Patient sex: F
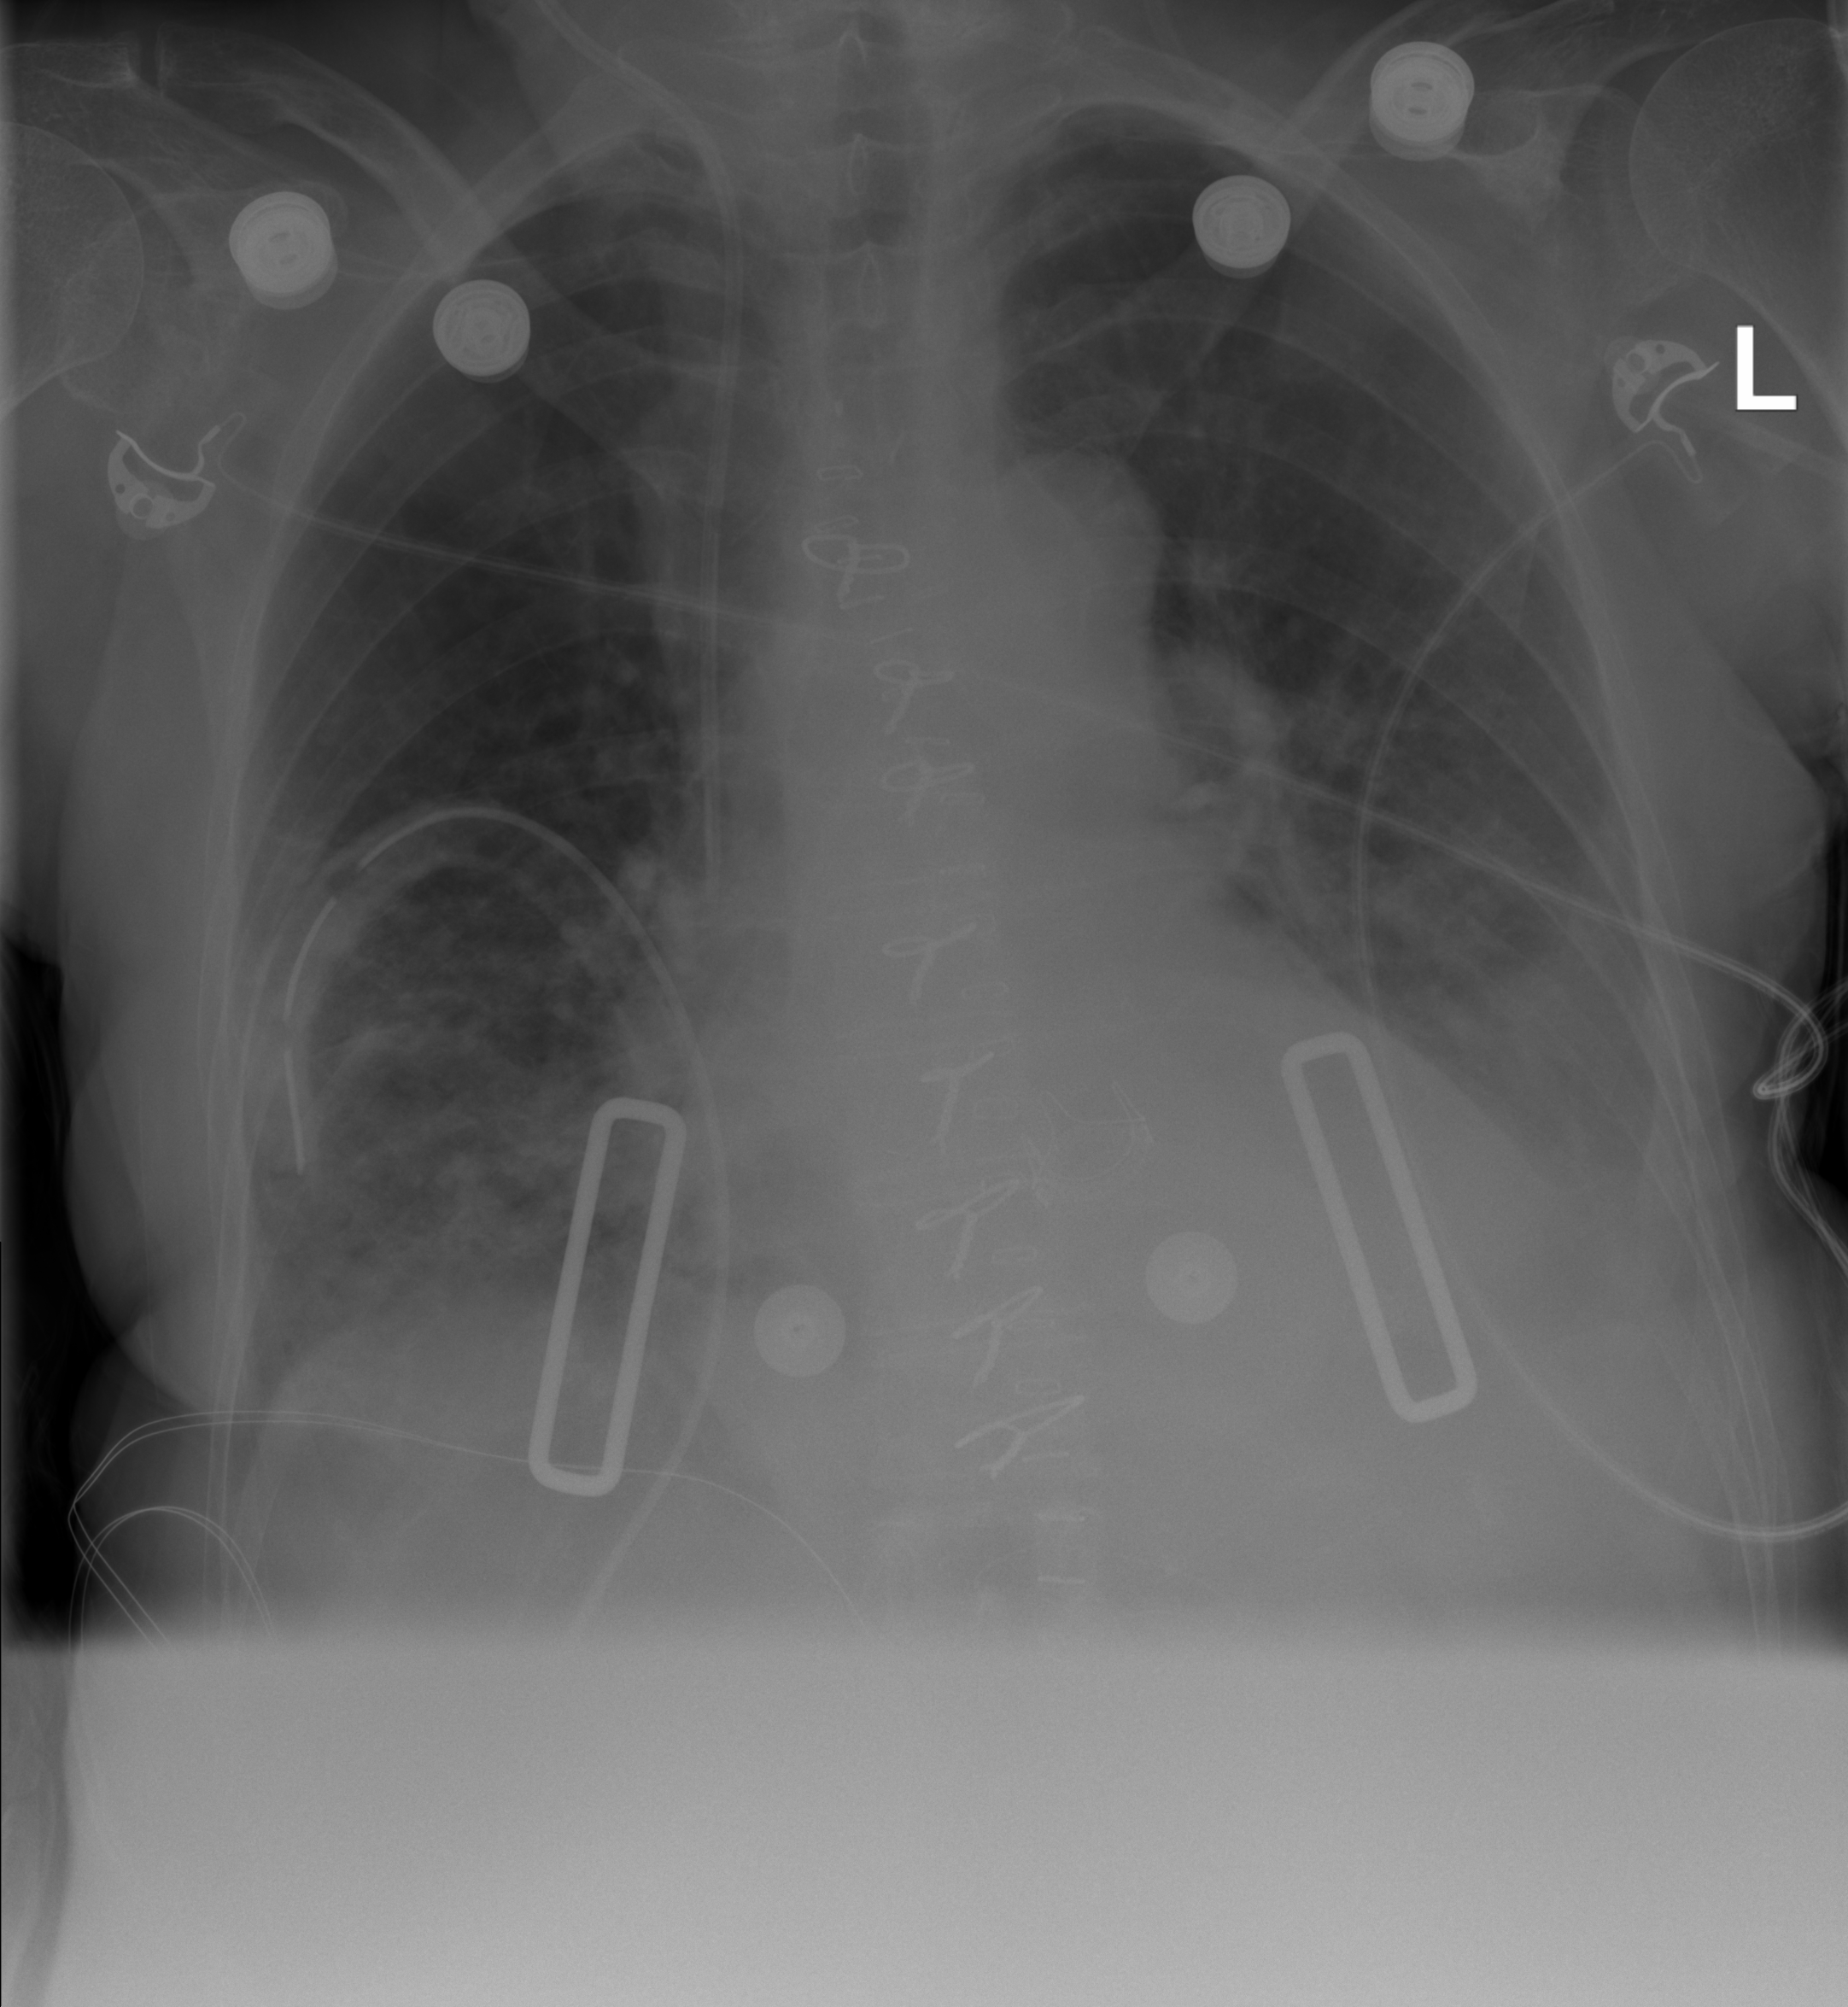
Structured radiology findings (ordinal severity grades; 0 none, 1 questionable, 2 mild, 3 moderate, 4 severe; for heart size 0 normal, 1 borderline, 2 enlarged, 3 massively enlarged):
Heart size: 1
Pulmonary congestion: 0
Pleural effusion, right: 1
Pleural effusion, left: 2
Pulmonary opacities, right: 2
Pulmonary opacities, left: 2
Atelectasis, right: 2
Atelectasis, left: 2